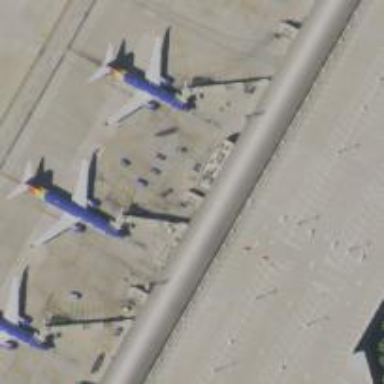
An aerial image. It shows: Airport gate.